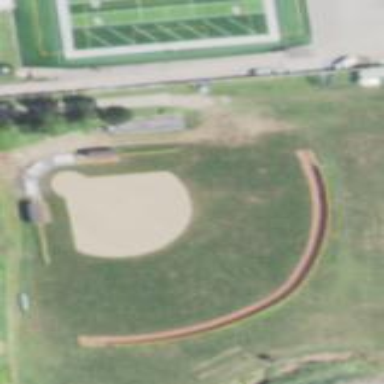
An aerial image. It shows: Softball pitch for leisure land activities.